Question: I keep getting errors with this, and can't see what I'm doing wrong.
Here's the code
'''
private void _FixSave_Offline_Load(object sender, EventArgs e)
{
System.Xml.XmlDocument NewGame = new System.Xml.XmlDocument();
NewGame.Load(Application.StartupPath + "//Files//Checks_Offline.xml");
foreach (System.Xml.XmlNode nameNode in NewGame.SelectNodes("//Games//NewGame"))
{
listView1.Items.Add(nameNode.Attributes["Name"].InnerText);
}
}
'''
And here is the XML Layout
'''
<Games>
<NewGame>
<Name></Name>
<Check></Check>
<Static></Static>
<Location></Location>
<Start></Start>
<Length></Length>
<FoundBy></FoundBy>
<Verified></Verified>
</NewGame>
'''
Here's is the error I keep getting

and visual studio highlights the following code:
'''
listView1.Items.Add(nameNode.Attributes["Name"].InnerText);
'''
I've tried using not only "//" but also "/" so anything that will fix this will be more than welcome, b/c I can't for the life of me see what I'm doing wrong.
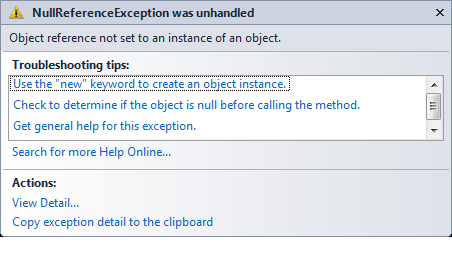
Answer: At a glance, you're looking for an attribute with the name of "Name", but there are no attributes on any of the XML elements in your example.
I believe you want the content of the Name node:
'''
foreach (System.Xml.XmlNode nameNode in NewGame.SelectNodes("//Games//NewGame/Name"))
{
listView1.Items.Add(nameNode.Value);
}
'''
You might have to play with the XPath expression a bit, depending on the actual structure of your XML document.